Question: hi help me in simple question:
how to released simple download:
i my public/data i have some.txt or some.pdf file ( with some text )
and i want to user click in some button and start download this file.
i do something like that
'''
<%= link_to "Terms" ,:action => :download, :file_name => 'some.txt' %>
def download
send_file "#{RAILS_ROOT}/public/data/#{params[:file_name]}", :type=>"application/zip"
end
'''
But what to do next?
PS if you have some tutorial or example on this subject (like downloading file), I would be very grateful

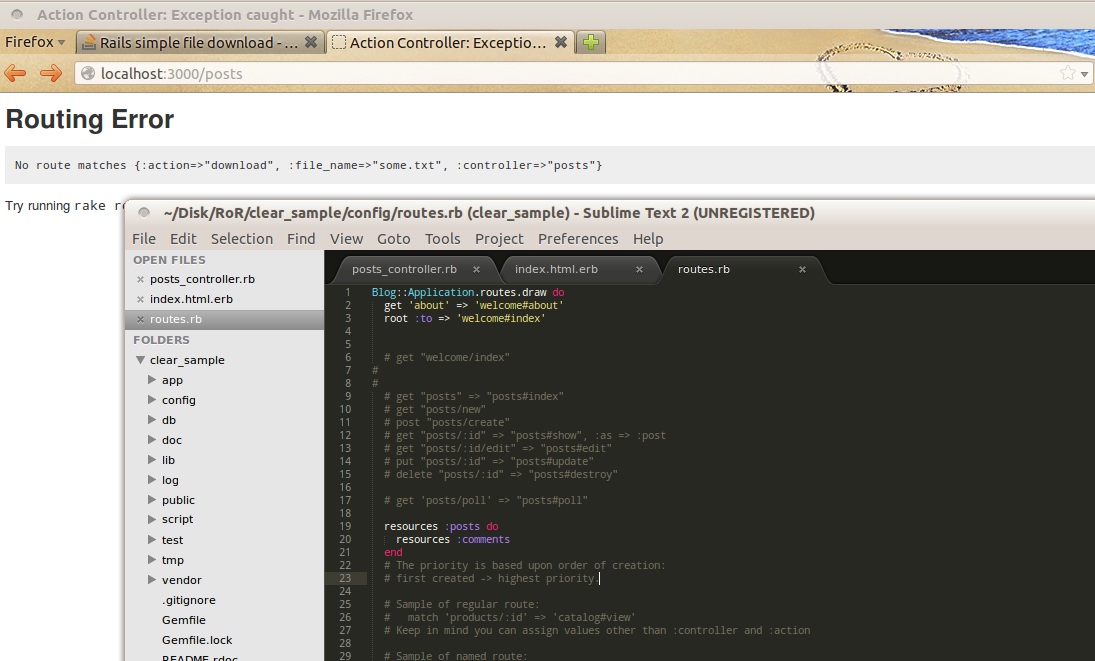
Answer: You are definitely missing a route in your 'routes.rb':
'''
resources :posts do
get :download, :on => :collection
resource :comments
end
'''
and then you can have a link like:
'''
<%= link_to "Terms" ,:action => :download, :file_name => 'some.txt' %>
'''
that will probably generate something like:
'''
<a href="/posts/download?file_name=some.txt">Terms</a>
'''
I think it's still not the best solution, but solves your problem.
I recommend a quick look at this part of the Rails Guides to clarify this:
<URL>
A complete read of this guides is always good and highly recommended too.